Question: I'm trying to execute chained payments in which the Primary recipient takes currency British Pounds (GBP). I am a secondary recipient on the transaction. My account is set up for USD, but does NOT block any currencies, as you can see:

Here is the exact error message: The receiver [************] does not accept payments in this Currency
Please help me understand why this is failing. Is there additional setup I need to do in my account? Do I have to explicitly allow GBP? I cannot change my primary currency or else it may break other users of my system who send me USD payments as a secondary recipient.
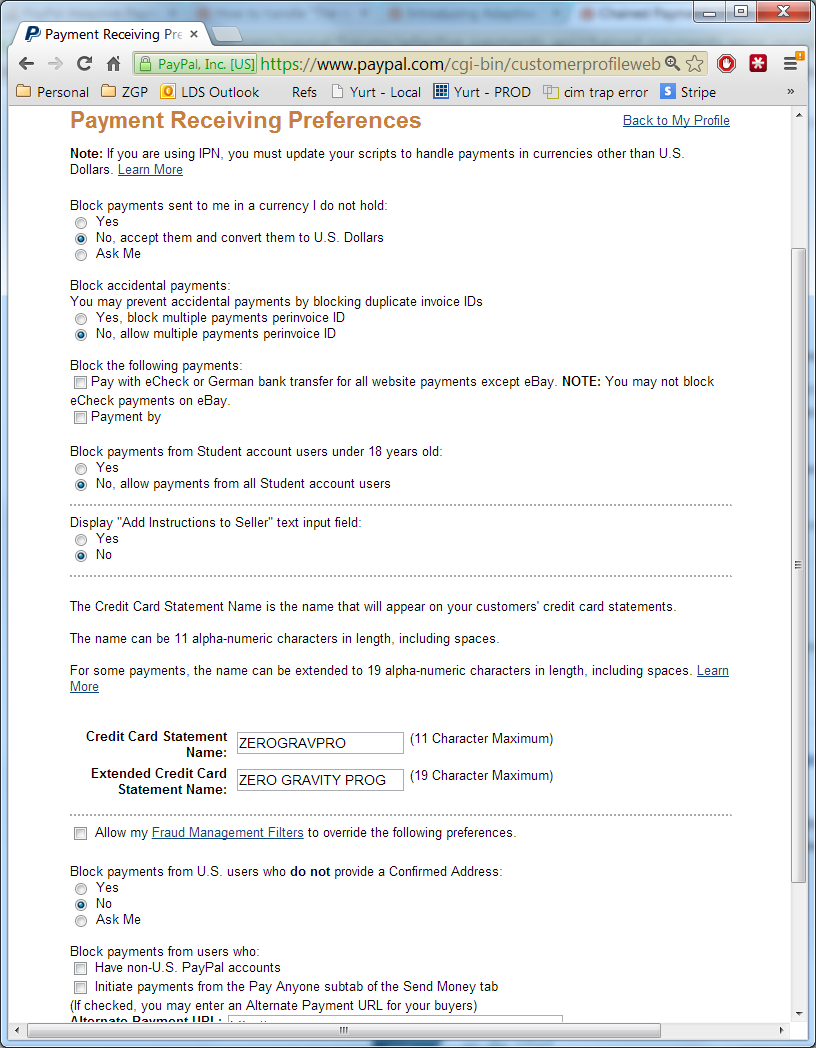
Answer: Add GBP as a currency on your account:
Login to PP
Go to Profile -> My Money
Next to PayPal balance, hover over More and click Currencies
Select British Pound from the list and click Add Currency
Try the Chain Payment again.